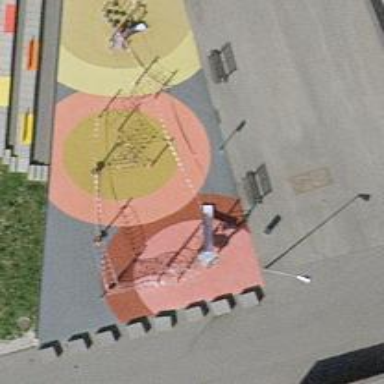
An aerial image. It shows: Playground area for leisure activities on the land.